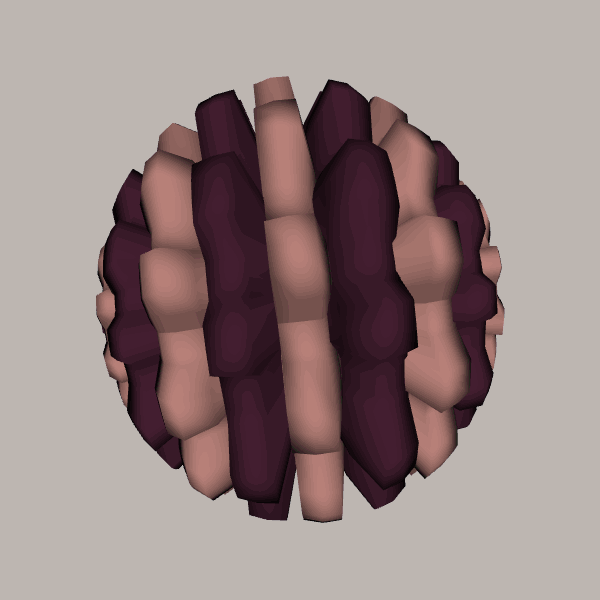
Background: light